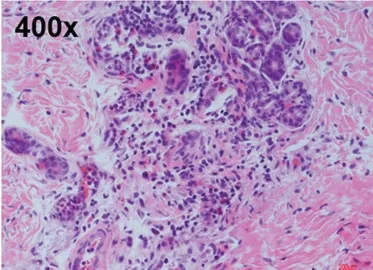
Clinical and Representative Histologic Findings. Infant at approximately 1 week of age. (C, D) Hematoxylin-eosin stains showing mixed dermal inflammation with numerous eosinophils. Skin, left leg biopsy. Step level sections with unremarkable dermis. Papillary dermal edema and a dense perivascular, periadnexal and interstitial infiltrate of lymphocytes and numerous eosinophils. No vasculitis.
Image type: pathology (h&e)